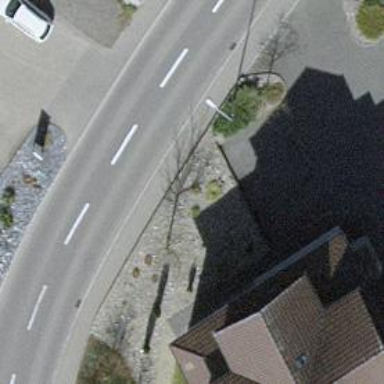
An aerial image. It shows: Sidewalk.